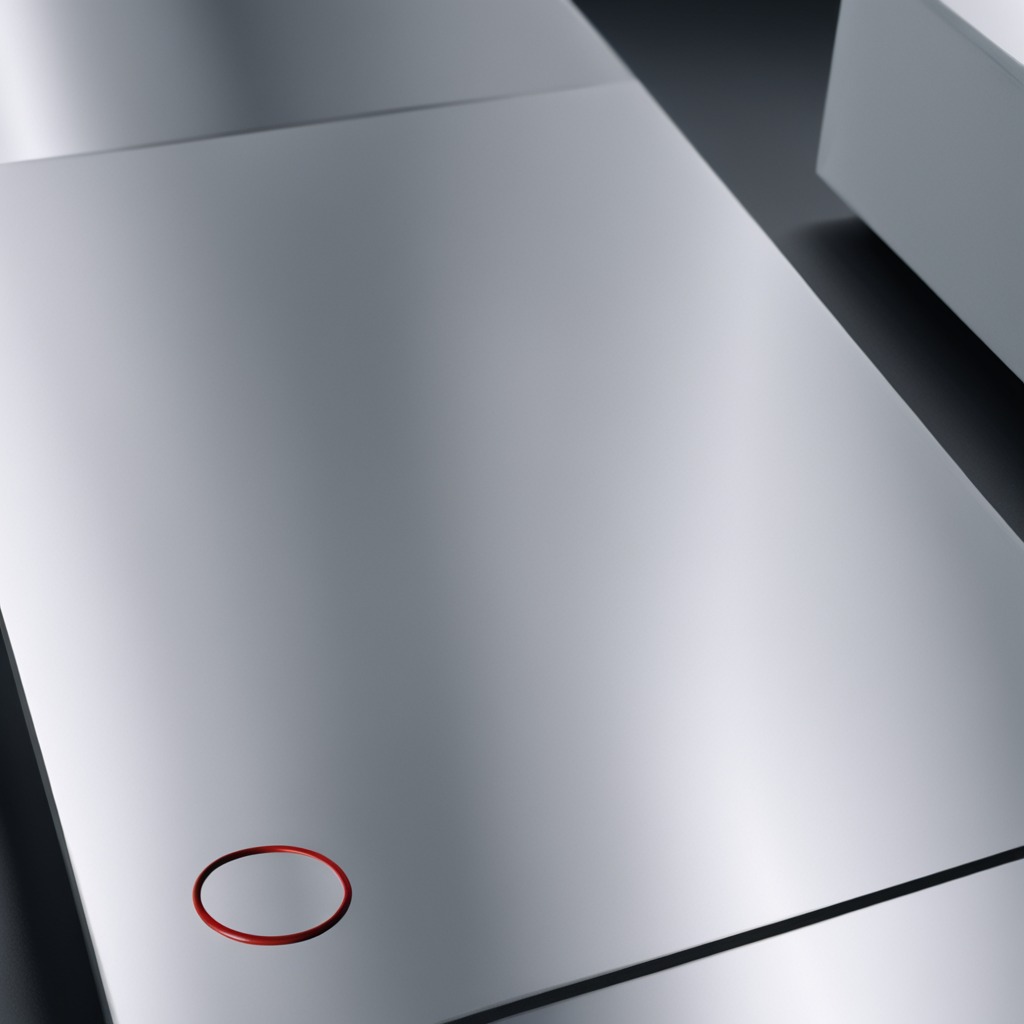
A rubber O-ring is lying on the stainless steel table.